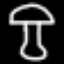
Label: mushroom